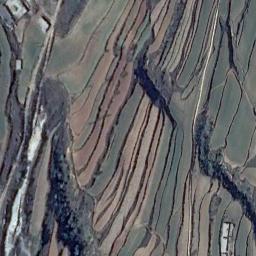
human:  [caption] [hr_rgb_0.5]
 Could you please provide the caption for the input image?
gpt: The bare and green terrace is next to some trees .

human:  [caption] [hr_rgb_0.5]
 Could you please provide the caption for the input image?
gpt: There are many green plants on the terrace .

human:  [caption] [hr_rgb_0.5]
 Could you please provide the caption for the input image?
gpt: A large layer of brown and green mixed terraces .

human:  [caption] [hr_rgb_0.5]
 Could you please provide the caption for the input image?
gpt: Half of the terraces are full of crops, and the other half are empty .

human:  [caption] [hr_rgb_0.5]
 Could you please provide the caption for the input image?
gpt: There are many green terraces and brown ones .